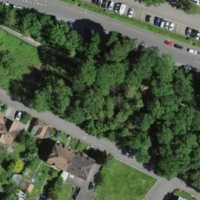
EUNIS habitat code: 53
Species observed at this site:
Allium ursinum